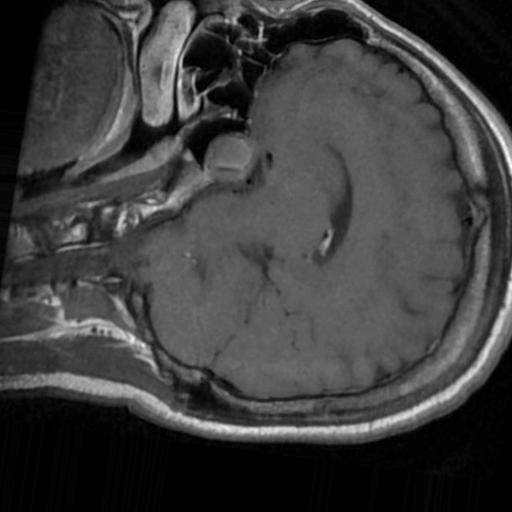
Label: brain_tumor